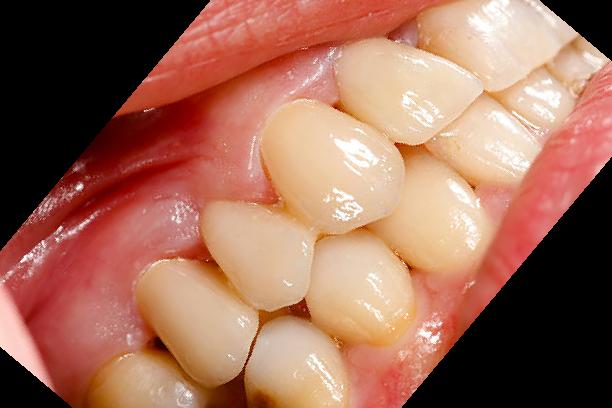
Condition: Gingivitis